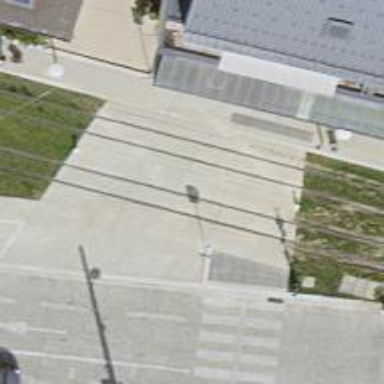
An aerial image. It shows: Tram level crossing on railway.